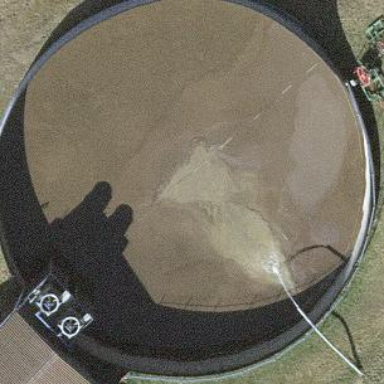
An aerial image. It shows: Storage tank building for water.